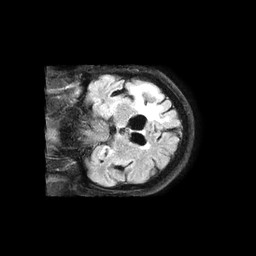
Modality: FLAIR
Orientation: coronal
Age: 76
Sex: female
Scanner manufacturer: philips
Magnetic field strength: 1.5 T
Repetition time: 6 s
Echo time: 0.1165 s